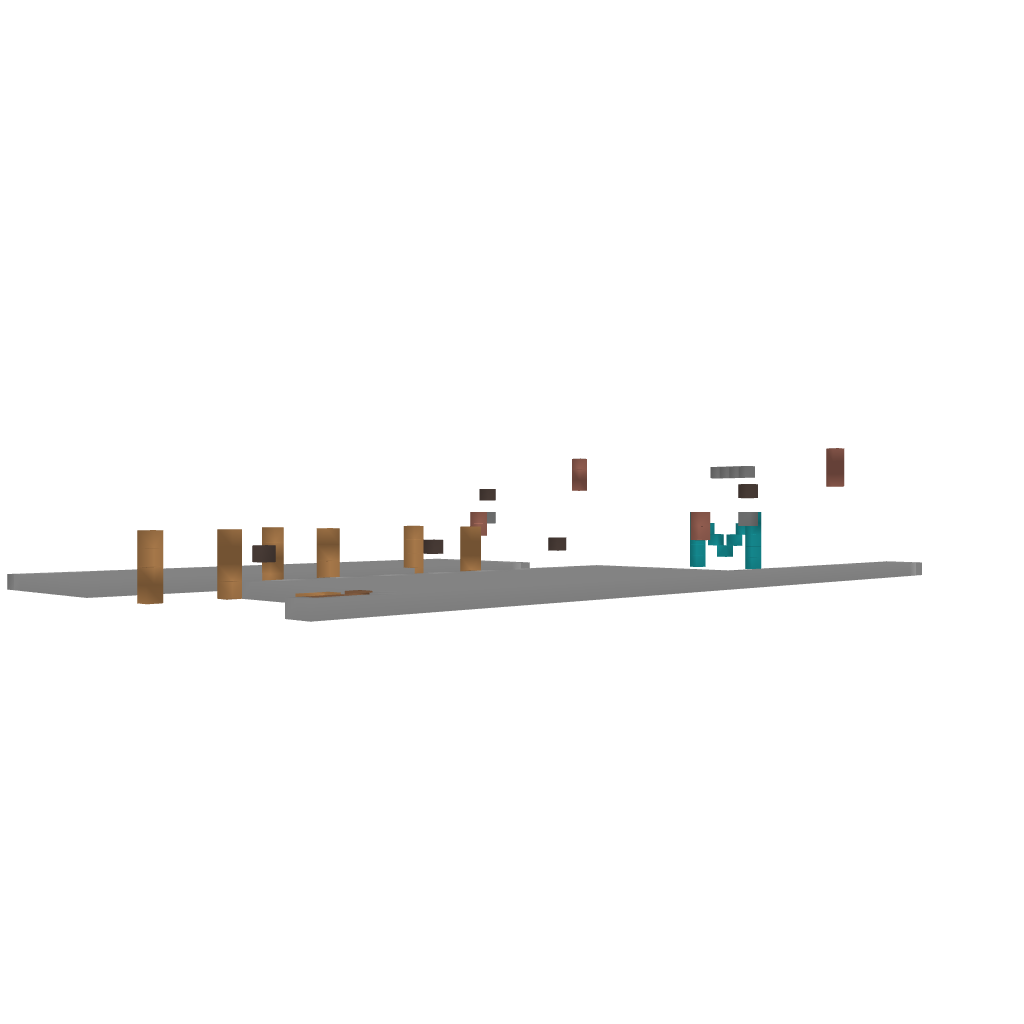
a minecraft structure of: Modern Parkour